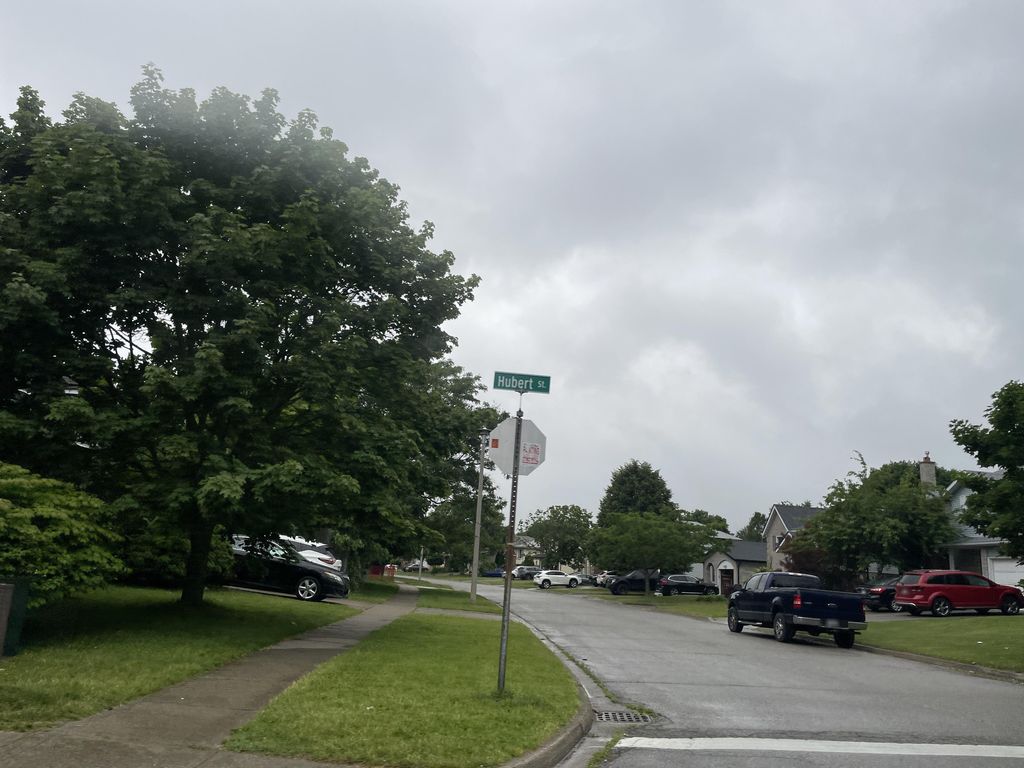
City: kitchener-waterloo